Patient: sex F, age 67
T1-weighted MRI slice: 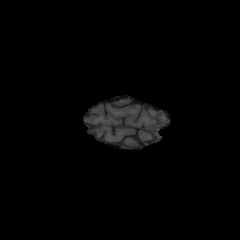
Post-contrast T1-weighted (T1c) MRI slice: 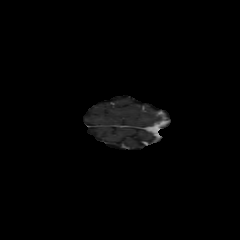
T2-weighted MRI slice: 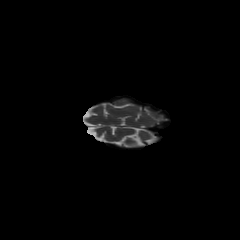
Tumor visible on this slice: no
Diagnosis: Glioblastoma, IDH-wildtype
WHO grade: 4